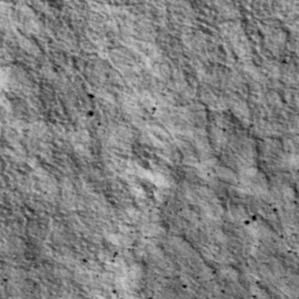
Label: non_frost